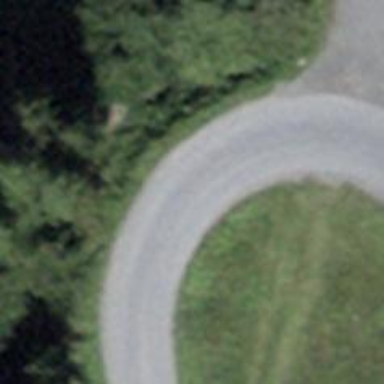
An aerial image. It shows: Unclassified paved road.